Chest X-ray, PA view. Patient: 44 years old, sex M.
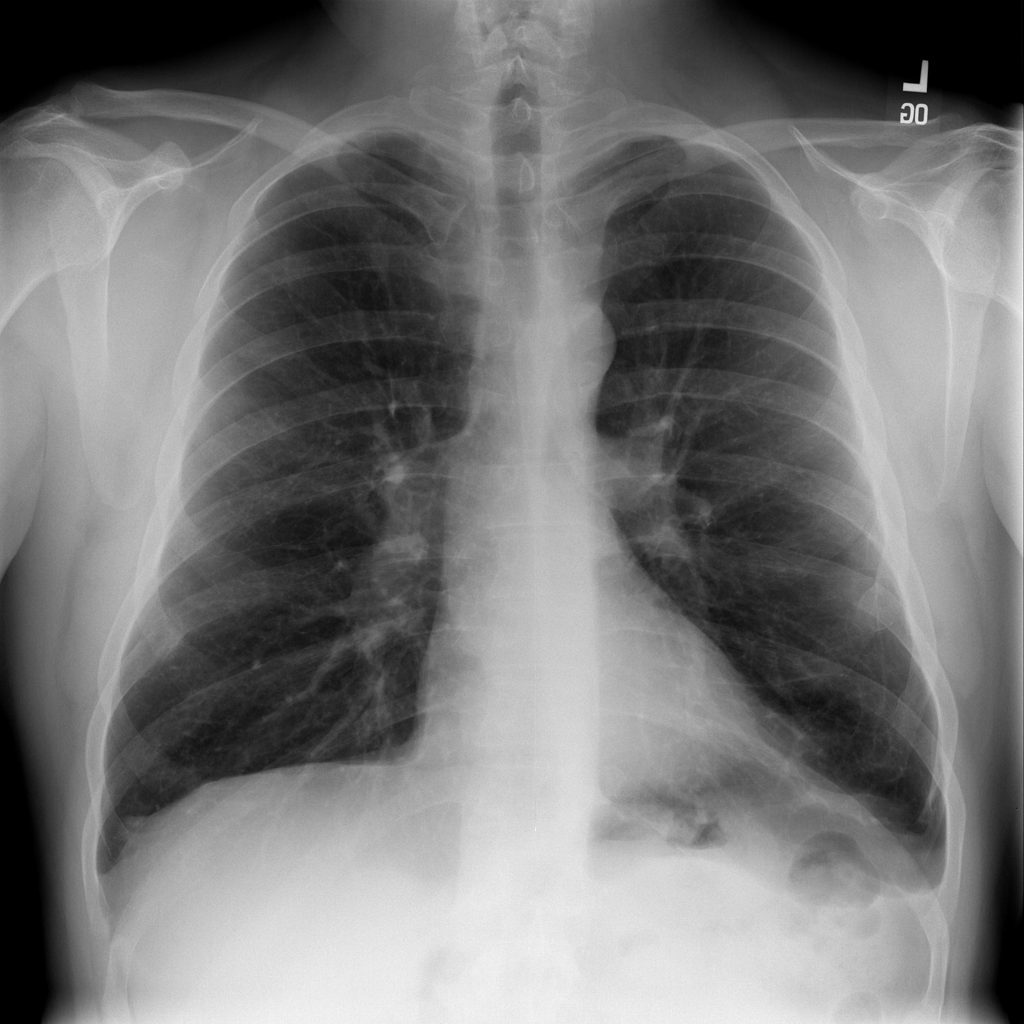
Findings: No Finding